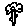
Label: flower